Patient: sex M, age 57
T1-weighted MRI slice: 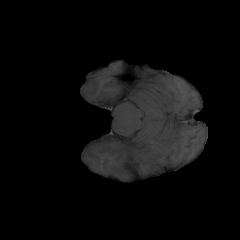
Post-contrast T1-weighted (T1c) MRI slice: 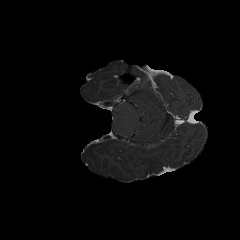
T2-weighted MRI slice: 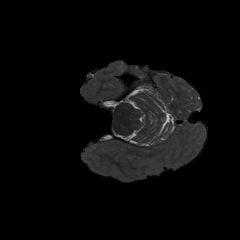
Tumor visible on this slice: no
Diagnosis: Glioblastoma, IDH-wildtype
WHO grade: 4